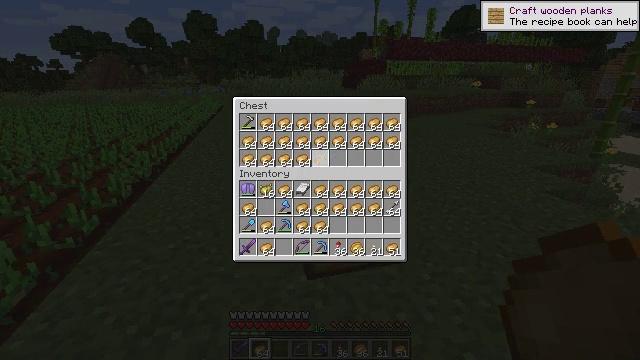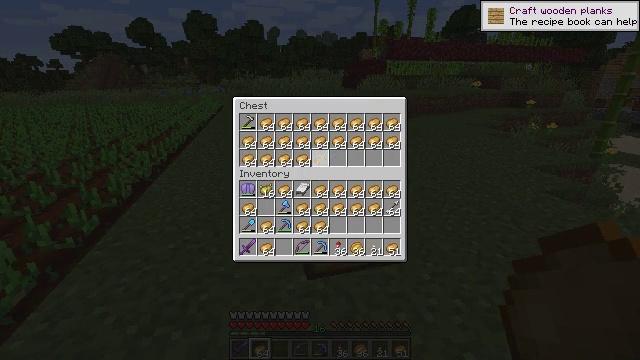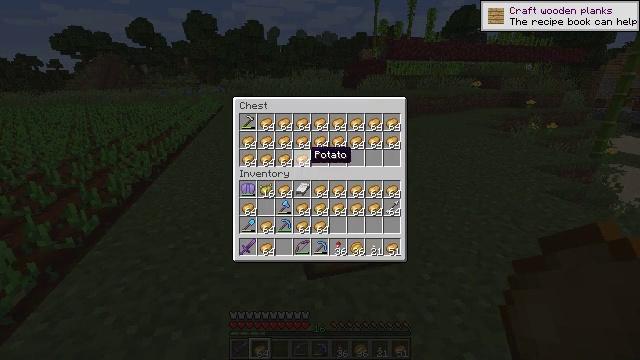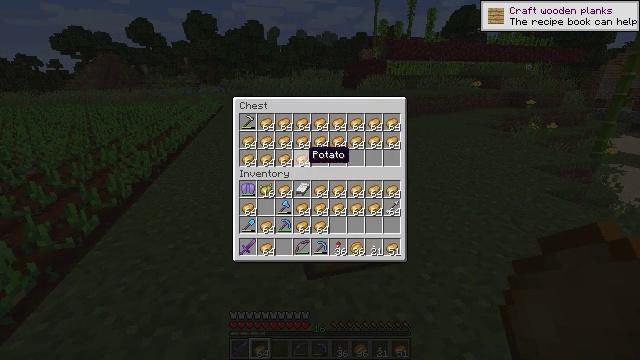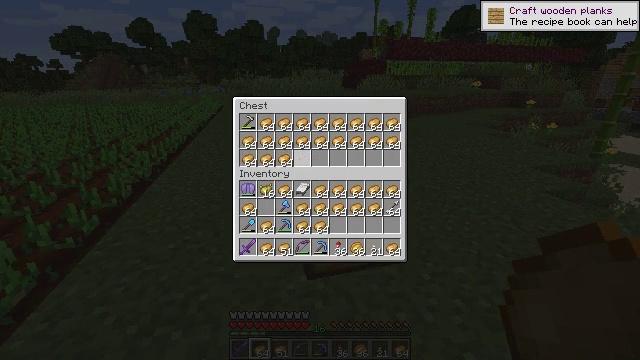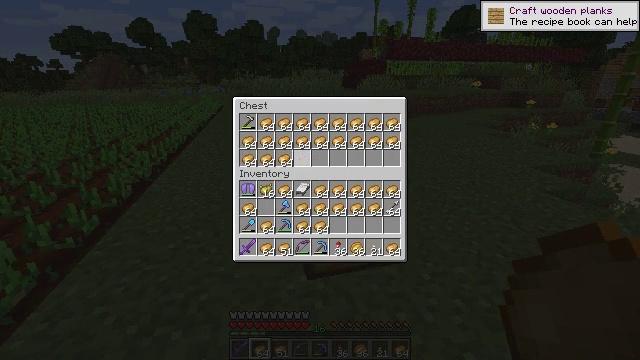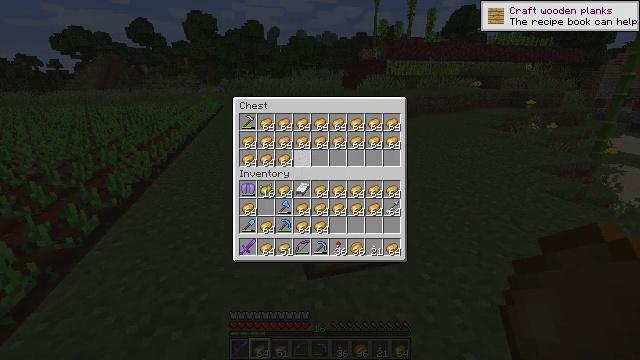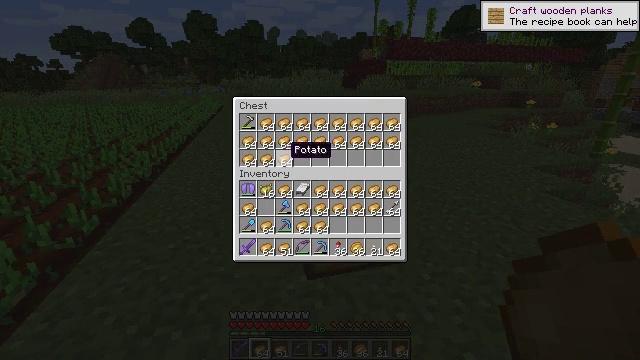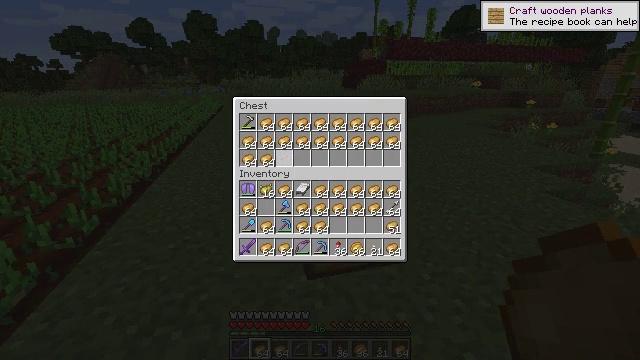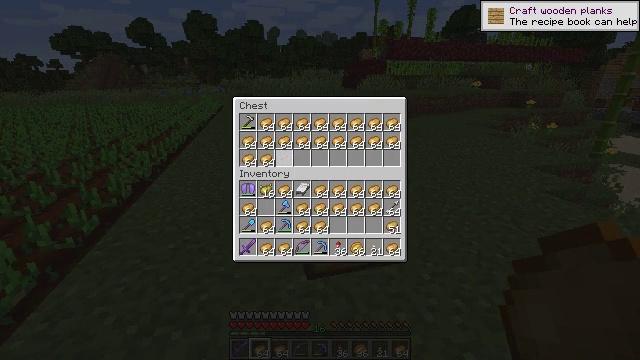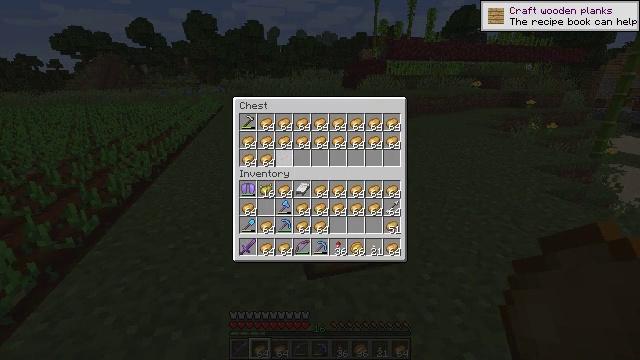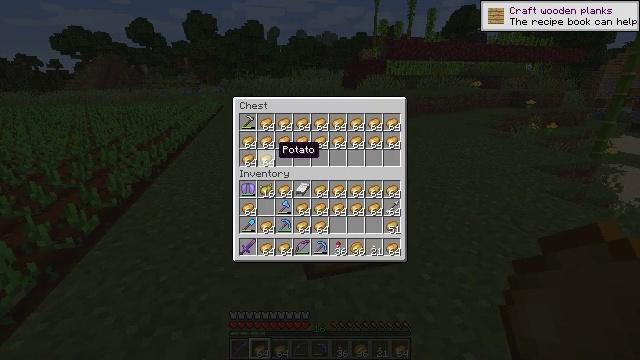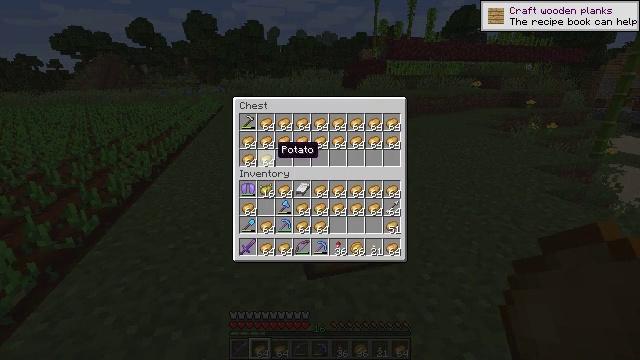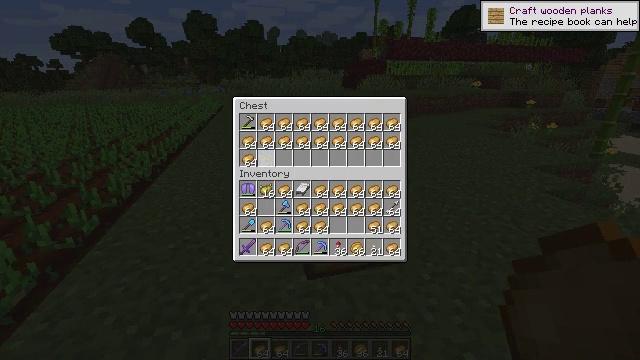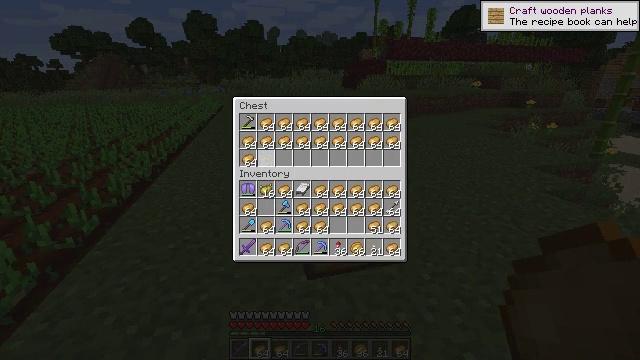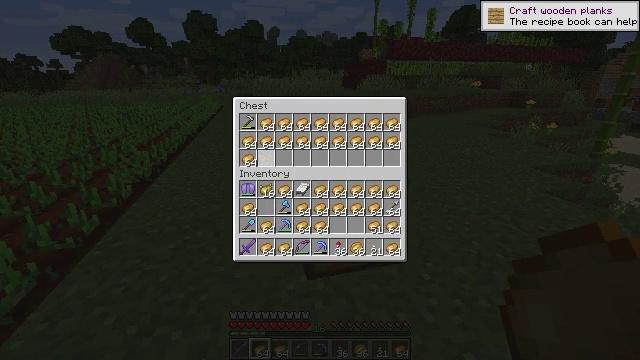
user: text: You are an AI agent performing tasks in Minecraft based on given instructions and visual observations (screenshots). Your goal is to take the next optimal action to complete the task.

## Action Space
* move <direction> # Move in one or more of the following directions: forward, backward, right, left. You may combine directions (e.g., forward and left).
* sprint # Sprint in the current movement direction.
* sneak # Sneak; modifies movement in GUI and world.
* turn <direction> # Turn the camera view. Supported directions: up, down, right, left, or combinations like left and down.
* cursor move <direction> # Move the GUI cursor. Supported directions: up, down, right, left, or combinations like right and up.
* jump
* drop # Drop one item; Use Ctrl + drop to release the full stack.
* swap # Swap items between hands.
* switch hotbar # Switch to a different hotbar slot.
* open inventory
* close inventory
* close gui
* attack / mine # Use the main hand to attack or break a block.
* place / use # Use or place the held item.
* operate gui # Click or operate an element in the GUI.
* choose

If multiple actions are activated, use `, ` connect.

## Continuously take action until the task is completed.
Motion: motion action
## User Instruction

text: Remove a poisonous potato from the inventory.
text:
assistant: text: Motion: sneak, cursor move left, choose
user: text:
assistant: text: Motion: sneak, cursor move left
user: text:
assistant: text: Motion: sneak
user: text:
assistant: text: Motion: sneak, choose
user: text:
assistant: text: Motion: sneak, choose
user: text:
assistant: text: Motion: sneak, cursor move left
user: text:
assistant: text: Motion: sneak, cursor move left
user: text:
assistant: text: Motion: sneak, choose
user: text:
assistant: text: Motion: sneak, choose
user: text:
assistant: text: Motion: sneak, choose
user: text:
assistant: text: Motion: sneak
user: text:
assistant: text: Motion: sneak
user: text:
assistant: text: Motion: sneak, choose
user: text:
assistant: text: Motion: sneak, choose
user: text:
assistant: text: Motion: sneak, cursor move left, choose
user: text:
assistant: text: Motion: sneak, cursor move left
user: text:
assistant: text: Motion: sneak
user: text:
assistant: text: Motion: sneak, choose
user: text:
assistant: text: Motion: sneak, choose
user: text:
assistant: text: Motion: sneak, cursor move up
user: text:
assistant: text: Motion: sneak
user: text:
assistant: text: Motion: sneak, choose
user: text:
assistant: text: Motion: sneak, choose
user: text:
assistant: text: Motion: sneak, choose
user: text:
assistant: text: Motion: sneak
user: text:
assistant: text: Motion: close gui
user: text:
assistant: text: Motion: turn right, open inventory
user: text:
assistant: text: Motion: turn right
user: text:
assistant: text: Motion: turn right and up
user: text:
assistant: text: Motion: turn right and up